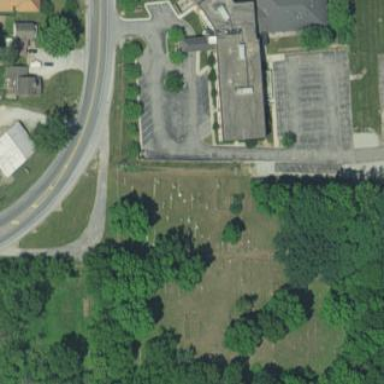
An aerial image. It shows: Cemetery.